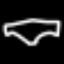
Label: pants